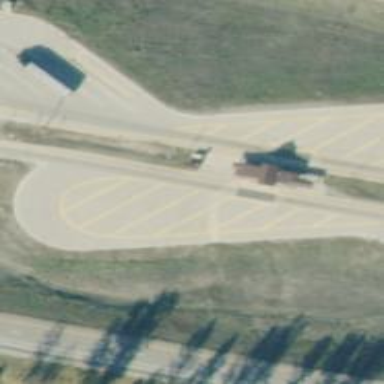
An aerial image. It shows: Driveway service road with weighbridge facility.